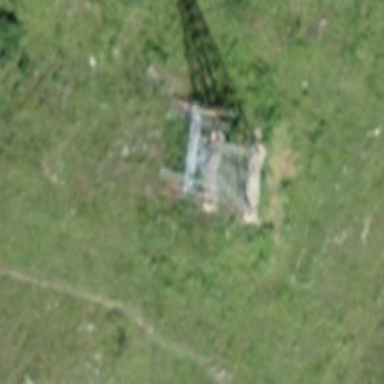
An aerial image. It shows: Pylon for aerialway.